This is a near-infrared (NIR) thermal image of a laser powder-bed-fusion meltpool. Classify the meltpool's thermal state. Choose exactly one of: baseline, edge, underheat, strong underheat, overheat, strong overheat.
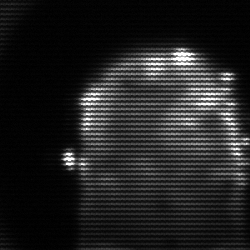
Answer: baseline